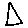
Label: triangle